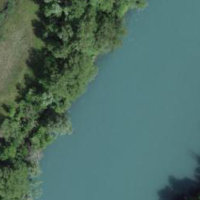
EUNIS habitat code: 15
Species observed at this site:
Corvus corone
Alcedo atthis
Botaurus stellaris
Aegithalos caudatus
Sylvia atricapilla
Capreolus capreolus
Spinus spinus
Larus michahellis
Cygnus olor
Ardea purpurea
Ardea alba
Erithacus rubecula
Cuculus canorus
Dryocopus martius
Phoenicurus ochruros
Corvus corax
Tringa ochropus
Cyanistes caeruleus
Sus scrofa
Troglodytes troglodytes
Corvus frugilegus
Mareca penelope
Turdus merula
Circus aeruginosus
Spatula clypeata
Mareca strepera
Hirundo rustica
Mergus merganser
Milvus migrans
Sterna hirundo
Upupa epops
Phylloscopus trochilus
Motacilla alba
Sciurus vulgaris
Tachybaptus ruficollis
Podiceps cristatus
Turdus philomelos
Fulica atra
Anas crecca
Dendrocopos major
Buteo buteo
Gallinago gallinago
Phylloscopus collybita
Gallinula chloropus
Vulpes vulpes
Sitta europaea
Garrulus glandarius
Picus viridis
Acrocephalus scirpaceus
Motacilla cinerea
Anas platyrhynchos
Accipiter gentilis
Alopochen aegyptiaca
Aythya ferina
Ixobrychus minutus
Aythya fuligula
Fringilla coelebs
Regulus ignicapilla
Tadorna tadorna
Columba palumbus
Phalacrocorax carbo
Dryobates minor
Egretta garzetta
Parus major
Accipiter nisus